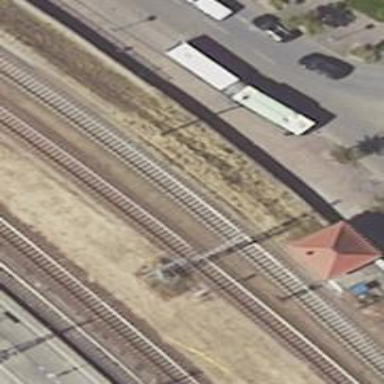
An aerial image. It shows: Railway siding for service.